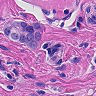
Metastatic tissue present: yes